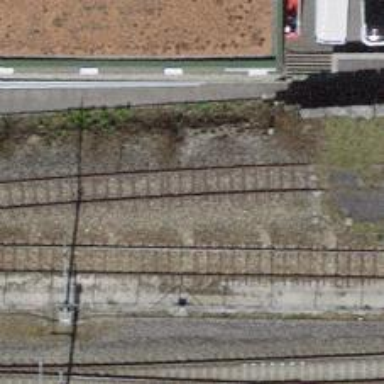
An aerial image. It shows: Single-track spur railway line.